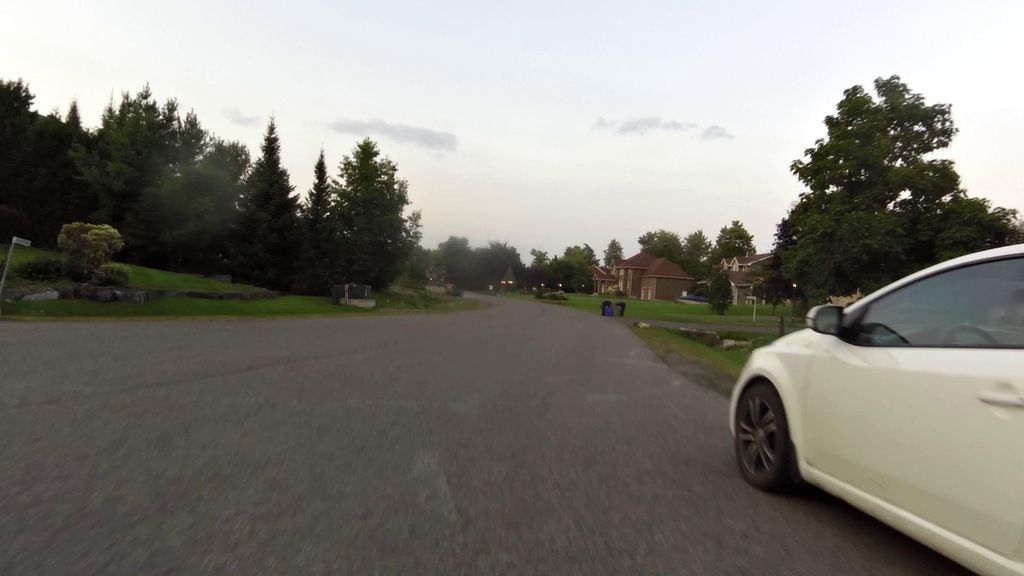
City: ottawa-gatineau